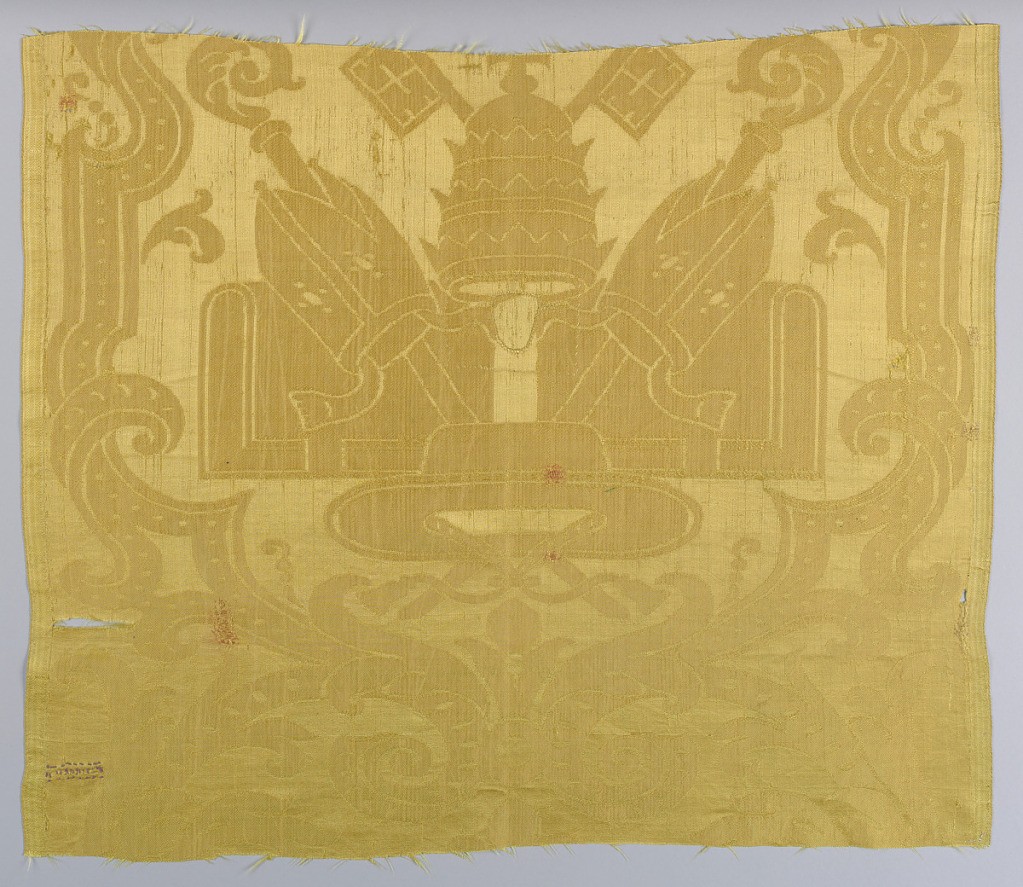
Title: Fragment
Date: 18th century
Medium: silk Technique: damassé (5-harness satin plus 1/4 twill)
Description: Yellow damassé showing the Pope's crown and crossed keys, Bishops' mitres and staves, and a Cardinal's hat with two tassels enclosed in a cartouche.